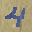
Label: 4